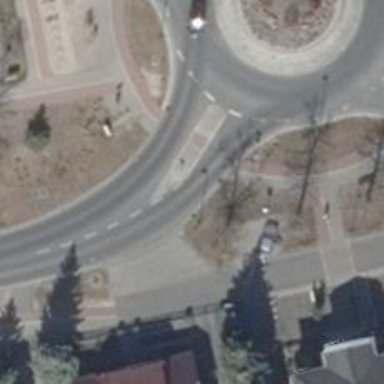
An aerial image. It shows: Residential road with asphalt surface. There are sidewalks on both sides and cycle track on the right.